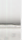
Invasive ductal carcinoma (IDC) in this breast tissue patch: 0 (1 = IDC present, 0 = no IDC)